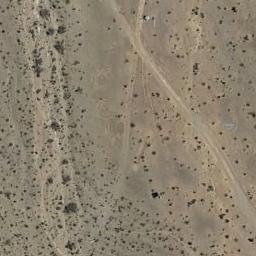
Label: chaparral